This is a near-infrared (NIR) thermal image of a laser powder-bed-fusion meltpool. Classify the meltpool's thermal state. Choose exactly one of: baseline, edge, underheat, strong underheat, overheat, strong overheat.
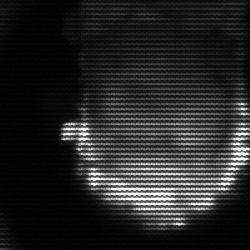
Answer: baseline